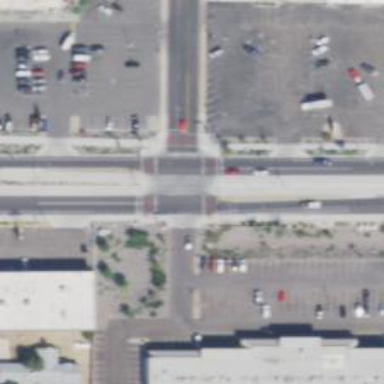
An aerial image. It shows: Solid stop line on the road.